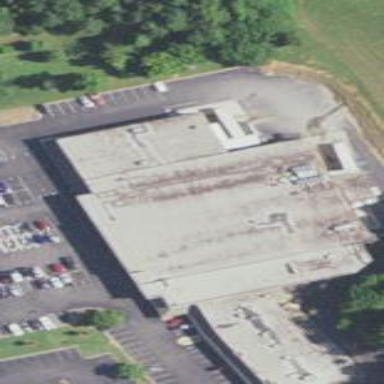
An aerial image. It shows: Retail building.